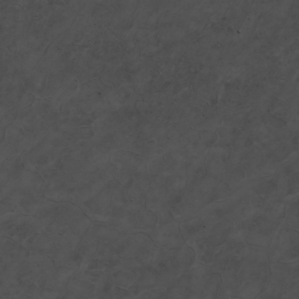
Label: non_frost